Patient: sex M, age 68
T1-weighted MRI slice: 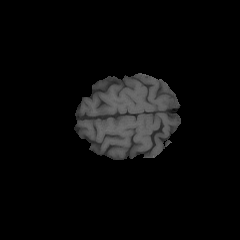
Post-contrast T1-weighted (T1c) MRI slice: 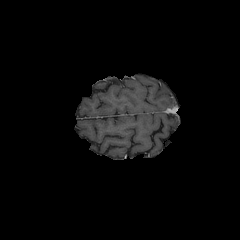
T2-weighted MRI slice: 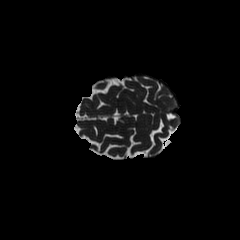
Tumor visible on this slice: no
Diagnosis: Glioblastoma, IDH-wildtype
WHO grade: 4